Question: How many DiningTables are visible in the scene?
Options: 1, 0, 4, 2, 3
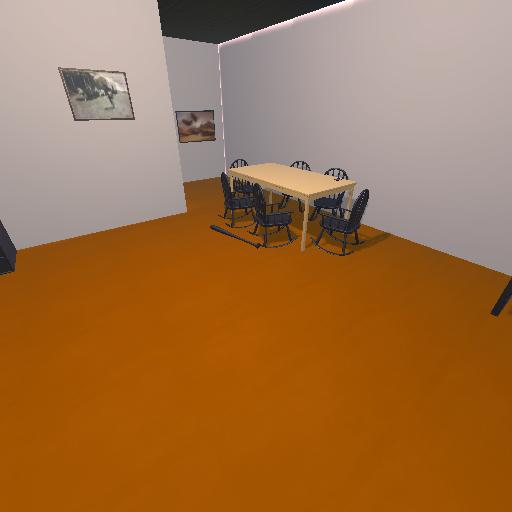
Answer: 1